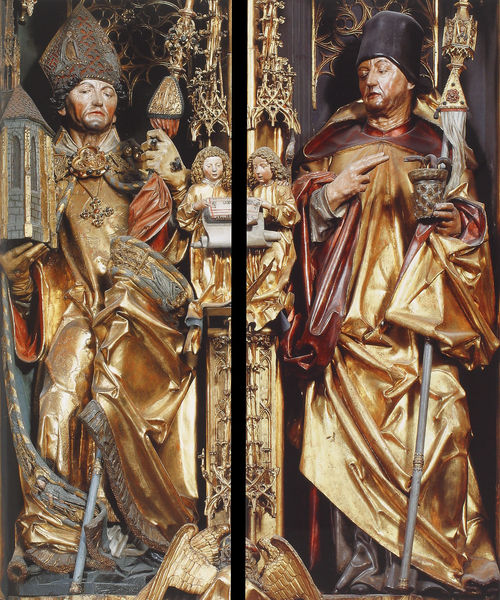
Titel: Hochaltar in der Wallfahrts- und Pfarrkirche St. Wolfgang
Künstler: Michael Pacher
Standort: Sankt Wolfgang am Abersee, Pfarrkirche St. Wolfgang (EU - AUT - Salzkammergut)
Schlagwörter: blau, hand, umhang, finger, holz, hut, laterne, rot, falten, kirche, gewand, gold, mantel, gotik, engel, skulptur, holzschnitt, stab, figuren, bischof, plastik, becher, nische, altar, statuen, bischöfe, geistliche, heilige, fassung, altarbild, zepter, apostel, holzschnitzerei, farbig gefasst, bischoffsmütze, rstifter, heilige statue